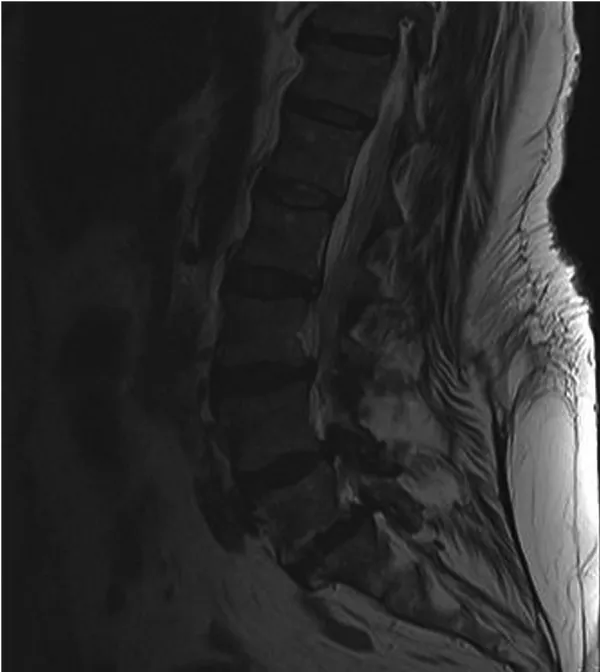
Pre-Operative Sagittal MRI.
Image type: radiology (mri)